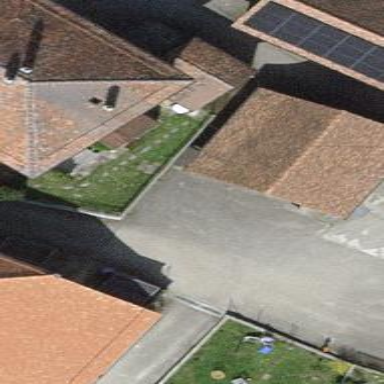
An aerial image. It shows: Garage building.